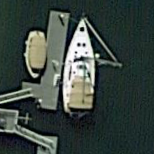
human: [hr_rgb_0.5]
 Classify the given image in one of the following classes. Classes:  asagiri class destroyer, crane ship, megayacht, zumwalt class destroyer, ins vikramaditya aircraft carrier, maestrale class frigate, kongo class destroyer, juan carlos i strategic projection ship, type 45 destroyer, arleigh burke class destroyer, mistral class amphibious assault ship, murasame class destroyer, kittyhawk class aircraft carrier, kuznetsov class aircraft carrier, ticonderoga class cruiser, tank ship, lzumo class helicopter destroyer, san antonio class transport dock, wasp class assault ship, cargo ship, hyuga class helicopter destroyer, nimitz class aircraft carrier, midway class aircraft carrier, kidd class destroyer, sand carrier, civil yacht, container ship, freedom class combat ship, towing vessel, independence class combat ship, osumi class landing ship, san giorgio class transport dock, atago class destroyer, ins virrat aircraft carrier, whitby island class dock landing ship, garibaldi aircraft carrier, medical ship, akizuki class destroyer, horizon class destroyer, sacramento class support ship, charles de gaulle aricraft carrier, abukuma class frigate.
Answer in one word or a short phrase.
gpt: Civil yacht